Interaction volume radius: 5 \u00c5
Interaction volume height: 20 \u00c5
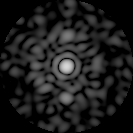
Disorder parameter: 0.8336